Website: crate-barrel
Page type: cart
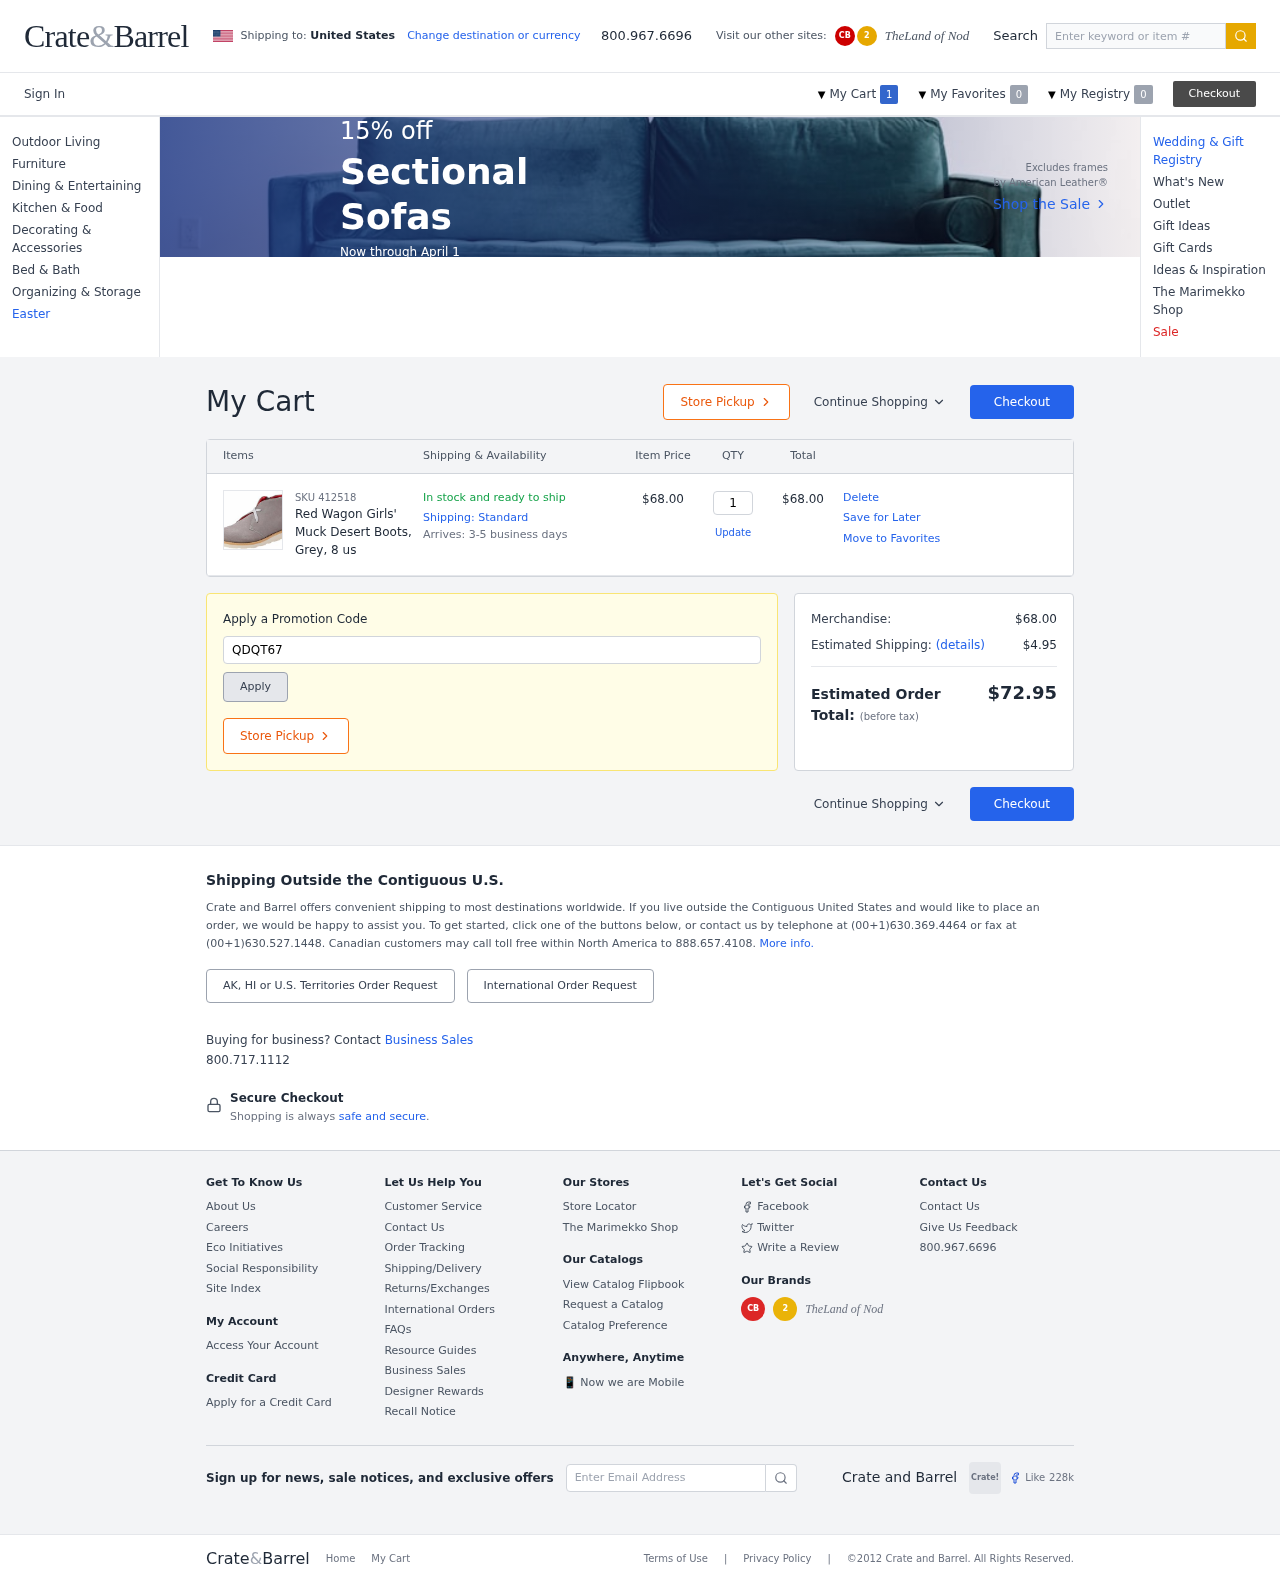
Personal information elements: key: PII_PROMO_CODE
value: QDQT67
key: PII_COUNTRY
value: United States
Product elements: key: PRODUCT1_NAME
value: Red Wagon Girls' Muck Desert Boots, Grey, 8 us
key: PRODUCT1_PRICE
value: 68
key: PRODUCT1_QUANTITY
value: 1
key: PRODUCT1_SKU
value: SKU 412518
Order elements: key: ORDER_NUM_ITEMS
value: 1
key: ORDER_ITEM_TOTAL
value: $68.00
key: ORDER_SUBTOTAL
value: $68.00
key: ORDER_SHIPPING_COST
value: $4.95
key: ORDER_TOTAL
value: $72.95
Search elements: key: HEADER_SEARCH
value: Enter keyword or item #